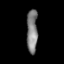
Tissue: lung
Cell type: Fibroblasts
Senescence score: 0.5484
Nuclear area (px): 471
Mean DAPI intensity: 126.665